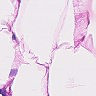
Metastatic tissue present: no